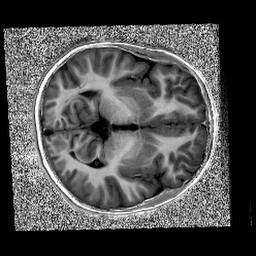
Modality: UNIT1
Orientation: axial
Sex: male
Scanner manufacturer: siemens
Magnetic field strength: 3 T
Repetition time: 5 s
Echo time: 0.00368 s